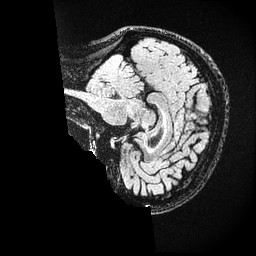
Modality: FLAIR
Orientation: sagittal
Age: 42
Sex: female
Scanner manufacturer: ge
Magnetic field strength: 3 T
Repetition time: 4.802 s
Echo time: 0.1163 s